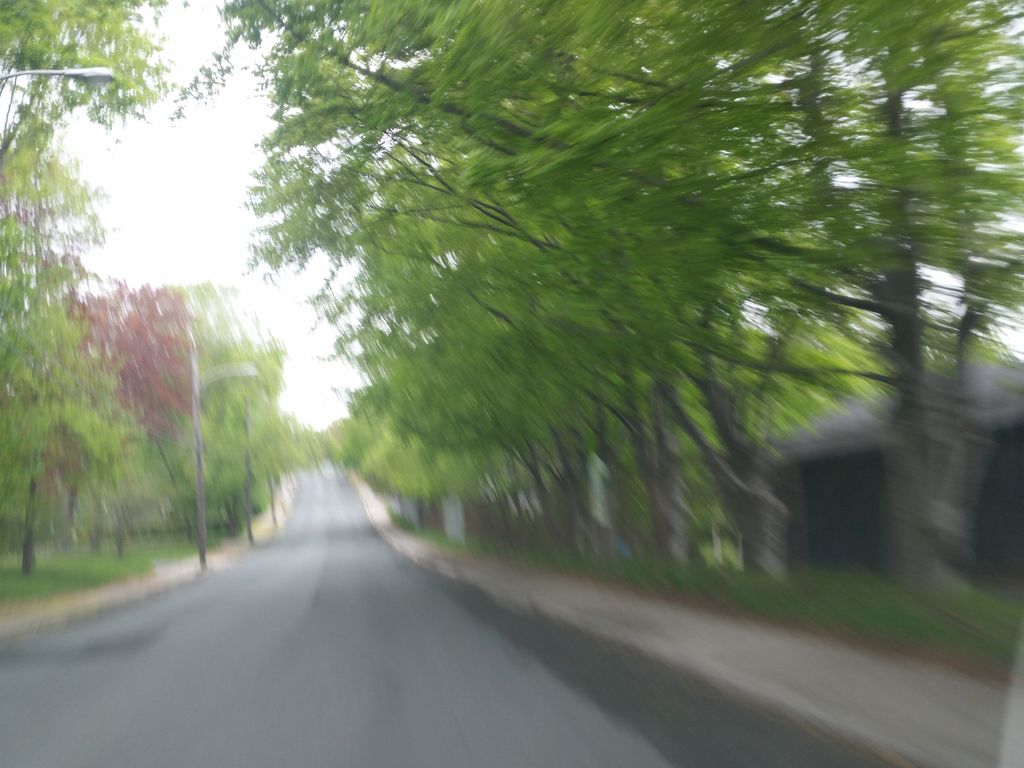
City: st_johns